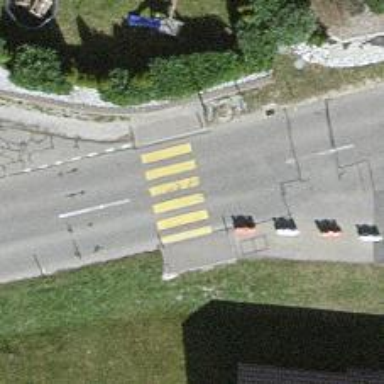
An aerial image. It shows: Uncontrolled zebra crossing on the road.